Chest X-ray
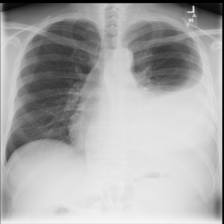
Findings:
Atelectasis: negative
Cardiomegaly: negative
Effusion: negative
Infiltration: negative
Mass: negative
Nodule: negative
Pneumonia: negative
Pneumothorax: negative
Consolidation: negative
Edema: negative
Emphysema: negative
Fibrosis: negative
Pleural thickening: negative
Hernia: negative